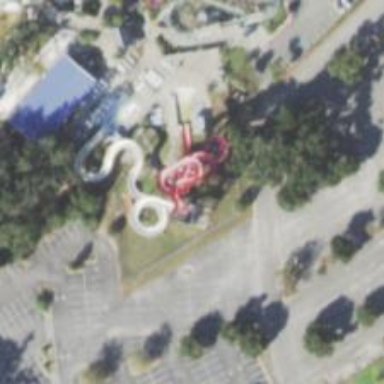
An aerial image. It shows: Water slide attraction.